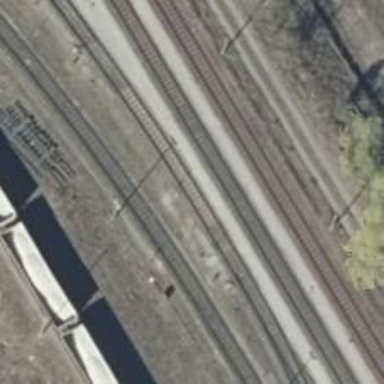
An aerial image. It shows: Railway yard.